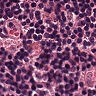
Metastatic tissue present: no